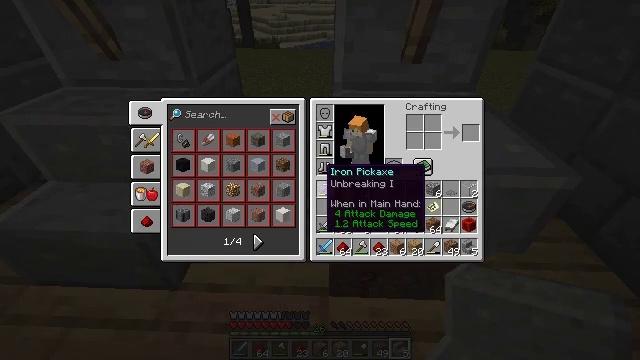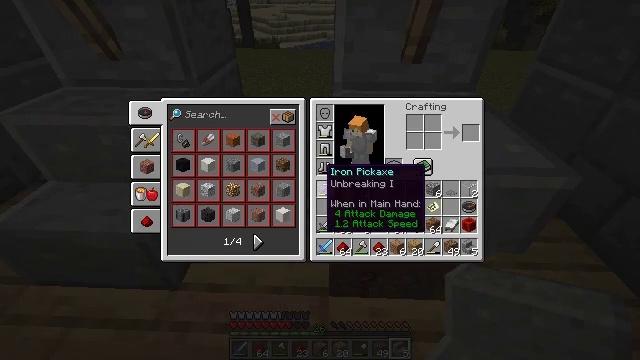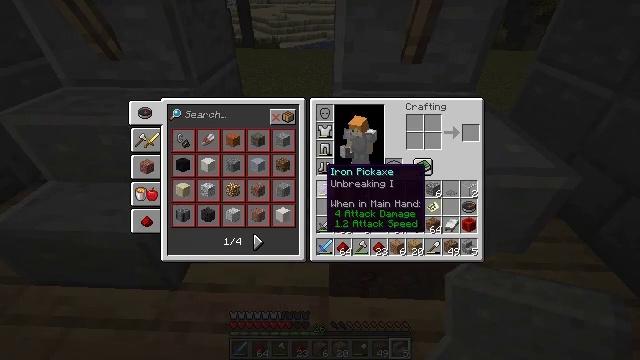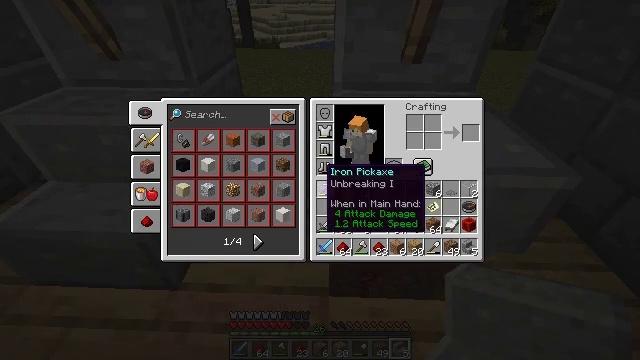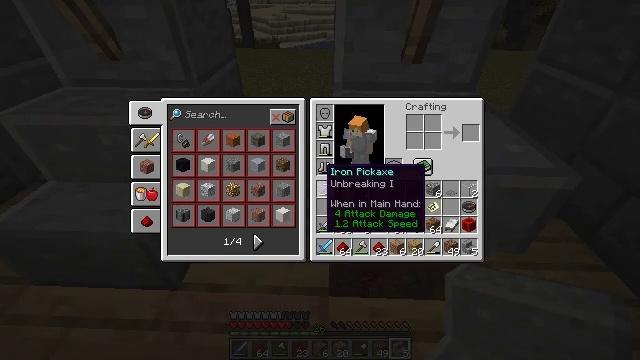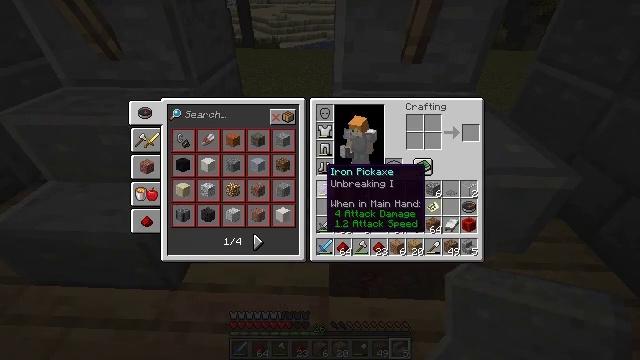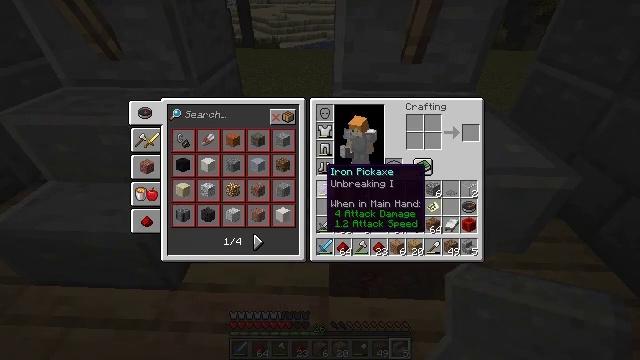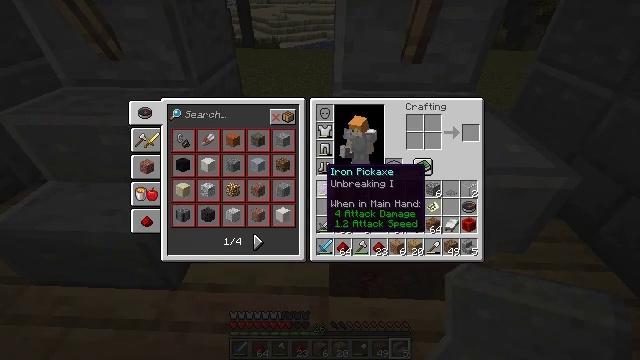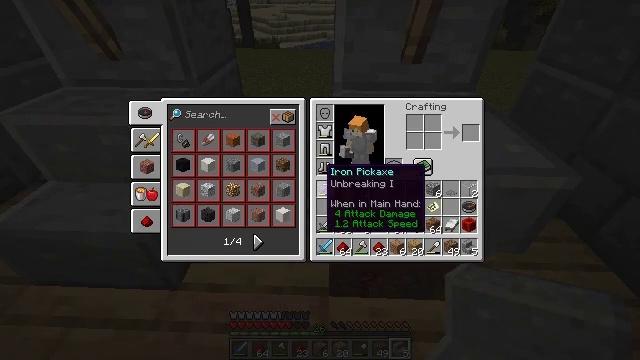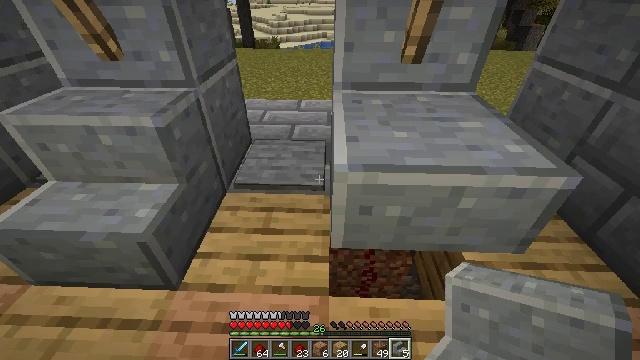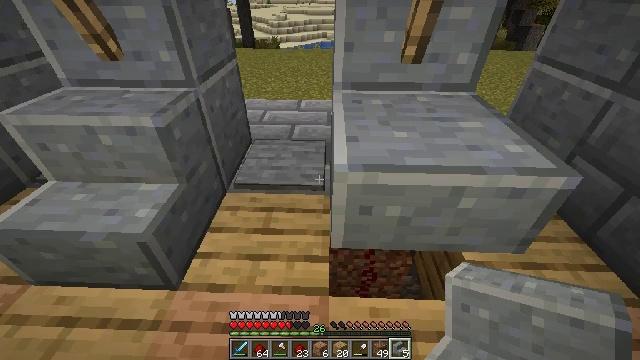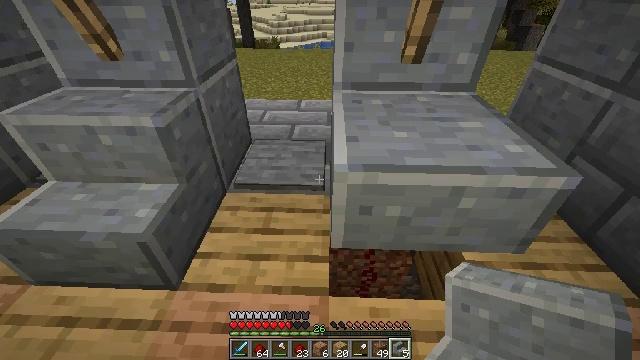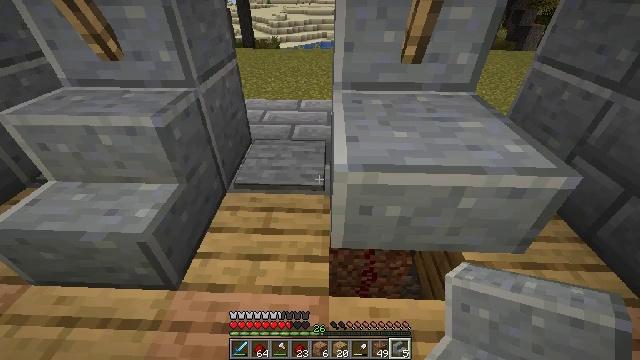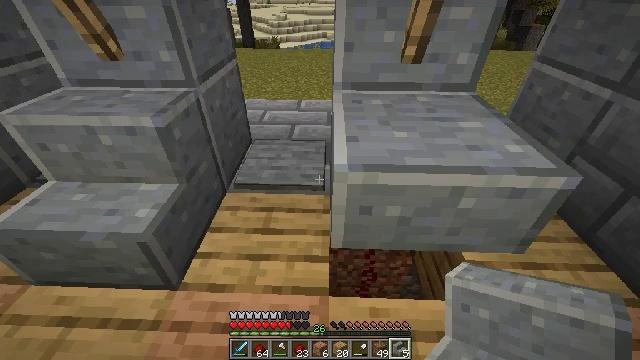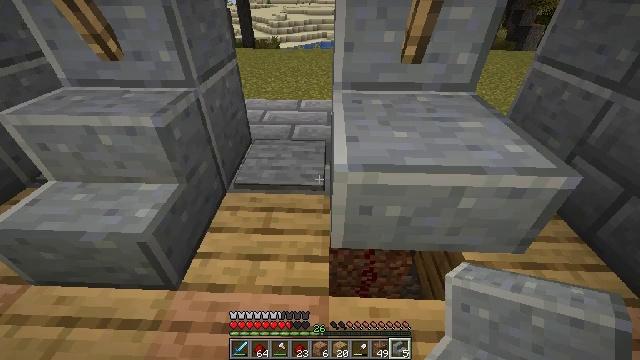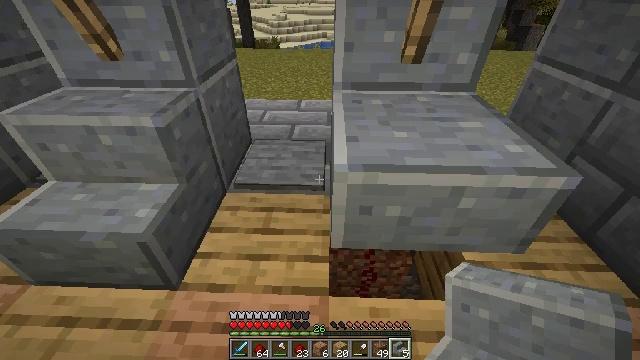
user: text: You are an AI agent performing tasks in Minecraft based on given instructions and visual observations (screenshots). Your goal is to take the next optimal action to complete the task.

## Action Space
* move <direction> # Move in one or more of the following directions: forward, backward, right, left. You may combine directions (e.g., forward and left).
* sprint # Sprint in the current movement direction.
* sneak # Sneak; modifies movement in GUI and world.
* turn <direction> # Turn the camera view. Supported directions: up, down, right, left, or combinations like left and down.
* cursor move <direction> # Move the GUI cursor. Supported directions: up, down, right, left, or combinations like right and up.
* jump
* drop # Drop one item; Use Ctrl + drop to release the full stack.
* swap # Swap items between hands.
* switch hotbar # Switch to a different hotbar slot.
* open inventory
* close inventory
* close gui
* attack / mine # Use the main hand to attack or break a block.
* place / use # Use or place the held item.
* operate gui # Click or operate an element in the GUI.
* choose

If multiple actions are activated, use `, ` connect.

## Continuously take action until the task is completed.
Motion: motion action
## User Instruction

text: Harvest polished andesite stairs from a structure.
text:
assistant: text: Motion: no_op
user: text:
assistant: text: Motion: no_op
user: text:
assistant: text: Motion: no_op
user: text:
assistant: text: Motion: no_op
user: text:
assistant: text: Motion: no_op
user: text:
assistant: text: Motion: no_op
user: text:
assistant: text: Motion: no_op
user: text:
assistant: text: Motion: no_op
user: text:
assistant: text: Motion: close inventory
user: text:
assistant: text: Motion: close inventory
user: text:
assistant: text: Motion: close inventory
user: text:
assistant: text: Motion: no_op
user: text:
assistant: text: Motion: no_op
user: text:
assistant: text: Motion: no_op
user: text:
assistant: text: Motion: no_op
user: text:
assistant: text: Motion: no_op
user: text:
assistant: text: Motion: move right
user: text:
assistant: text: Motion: move right
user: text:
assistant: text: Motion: move right
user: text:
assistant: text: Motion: move right
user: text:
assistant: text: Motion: no_op
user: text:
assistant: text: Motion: attack / mine
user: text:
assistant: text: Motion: attack / mine
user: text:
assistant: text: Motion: attack / mine
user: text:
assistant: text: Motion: attack / mine
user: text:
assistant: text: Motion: attack / mine
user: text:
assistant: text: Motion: attack / mine
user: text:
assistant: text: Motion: attack / mine
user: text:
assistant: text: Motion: no_op
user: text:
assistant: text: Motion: move forward